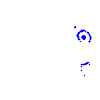
Particle: pion